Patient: sex M, age 72
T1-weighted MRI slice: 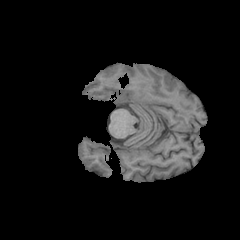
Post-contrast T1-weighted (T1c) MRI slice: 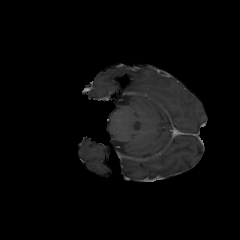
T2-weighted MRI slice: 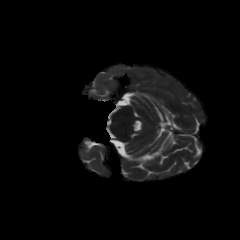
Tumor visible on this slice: no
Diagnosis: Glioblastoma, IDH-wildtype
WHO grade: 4